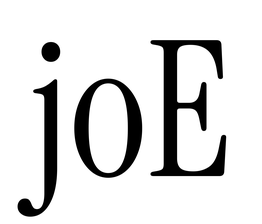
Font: InstrumentSerif-Regular